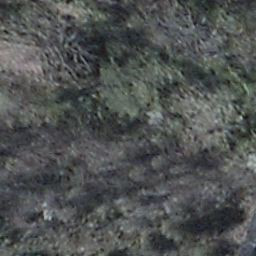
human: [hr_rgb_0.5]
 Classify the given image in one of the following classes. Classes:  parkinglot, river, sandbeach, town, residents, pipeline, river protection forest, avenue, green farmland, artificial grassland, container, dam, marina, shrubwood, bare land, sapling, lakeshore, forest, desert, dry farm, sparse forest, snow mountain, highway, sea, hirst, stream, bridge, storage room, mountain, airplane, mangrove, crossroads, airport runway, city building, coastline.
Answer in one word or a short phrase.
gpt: shrubwood